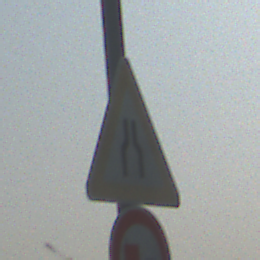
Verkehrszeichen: VerengteFahrbahn
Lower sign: UeberholverbotKraftfahrzeuge
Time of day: MorningAfternoon
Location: Outdoor (Special)
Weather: Clear
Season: NotSpecified
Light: Natural